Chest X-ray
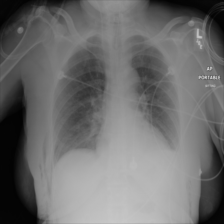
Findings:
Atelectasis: negative
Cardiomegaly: negative
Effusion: negative
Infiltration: negative
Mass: negative
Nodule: negative
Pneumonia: negative
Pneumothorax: negative
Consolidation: negative
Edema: negative
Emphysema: positive
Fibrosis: negative
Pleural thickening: negative
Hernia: negative